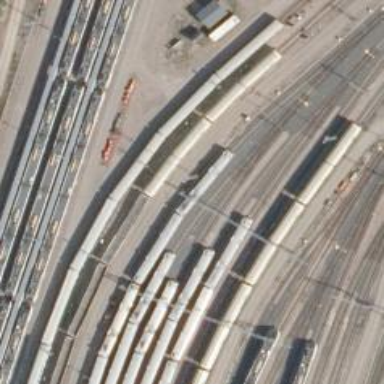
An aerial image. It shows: Railway signal.